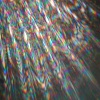
Label: sunburn